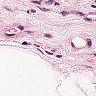
Metastatic tissue present: no